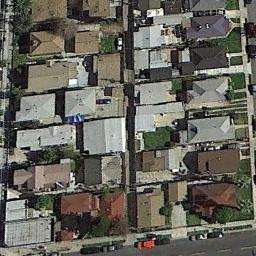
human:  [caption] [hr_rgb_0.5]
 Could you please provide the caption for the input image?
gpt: A dense residential area with lots of houses next to each other is surrounded by some lakes .

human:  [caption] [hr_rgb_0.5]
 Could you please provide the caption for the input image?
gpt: The houses are on either side of the road .

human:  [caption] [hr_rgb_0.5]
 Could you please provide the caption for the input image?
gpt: There are many roads and neatly arranged houses and trees and many vehicles in densely populated areas .

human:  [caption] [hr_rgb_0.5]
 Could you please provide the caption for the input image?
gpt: The dense residential is next to the road with some cars .

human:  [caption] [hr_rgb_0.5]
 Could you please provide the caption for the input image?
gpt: There are brown and gray buildings on a dense residential area .